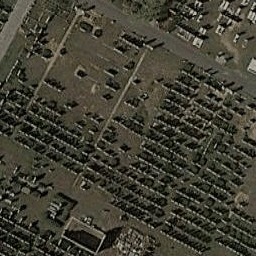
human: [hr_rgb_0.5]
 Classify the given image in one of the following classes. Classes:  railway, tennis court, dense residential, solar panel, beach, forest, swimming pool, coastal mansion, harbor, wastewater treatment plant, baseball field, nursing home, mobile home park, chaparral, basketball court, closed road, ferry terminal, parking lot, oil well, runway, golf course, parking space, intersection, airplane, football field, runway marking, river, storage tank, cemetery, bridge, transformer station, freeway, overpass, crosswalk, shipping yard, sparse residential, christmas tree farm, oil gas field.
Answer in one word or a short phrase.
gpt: cemetery